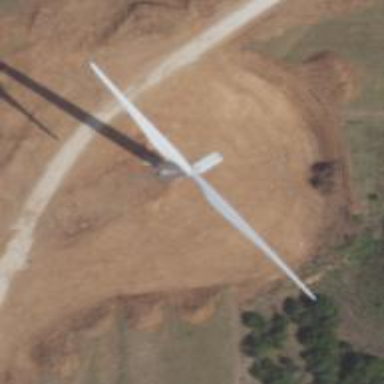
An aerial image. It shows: Wind generator powered by wind. The generator type is horizontal axis and it uses wind turbines.